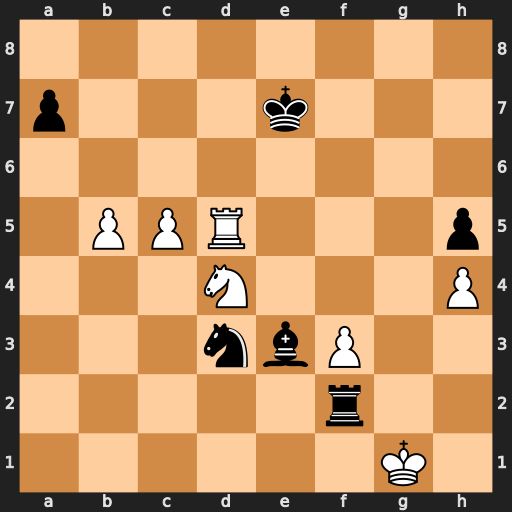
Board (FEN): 8/p3k3/8/1PPR3p/3N3P/3nbP2/5r2/6K1
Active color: w
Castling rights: -
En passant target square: -
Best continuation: Nf5+ Ke8 Nxe3